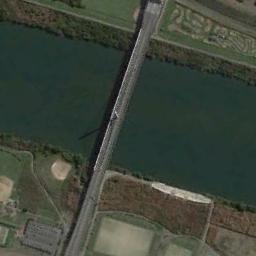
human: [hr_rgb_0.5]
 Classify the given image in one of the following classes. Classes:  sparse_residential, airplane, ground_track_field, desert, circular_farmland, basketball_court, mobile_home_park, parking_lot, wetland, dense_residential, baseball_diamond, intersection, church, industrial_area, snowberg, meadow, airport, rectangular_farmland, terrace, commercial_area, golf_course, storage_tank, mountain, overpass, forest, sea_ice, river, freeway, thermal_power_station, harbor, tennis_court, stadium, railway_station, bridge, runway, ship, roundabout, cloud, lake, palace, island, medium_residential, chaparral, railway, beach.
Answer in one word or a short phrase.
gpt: bridge